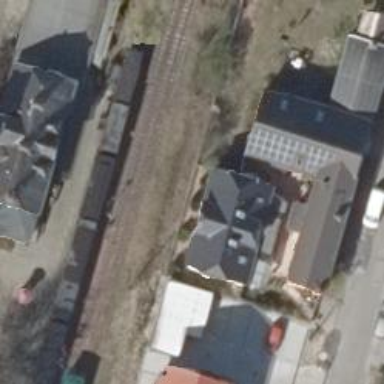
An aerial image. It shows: Historic railway station.